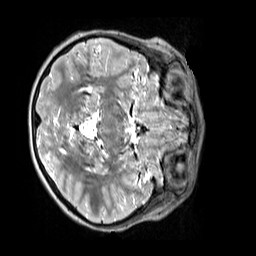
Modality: T2w
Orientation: axial
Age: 10
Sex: female
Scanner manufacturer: siemens
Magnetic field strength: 3 T
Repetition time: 3.2 s
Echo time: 0.408 s